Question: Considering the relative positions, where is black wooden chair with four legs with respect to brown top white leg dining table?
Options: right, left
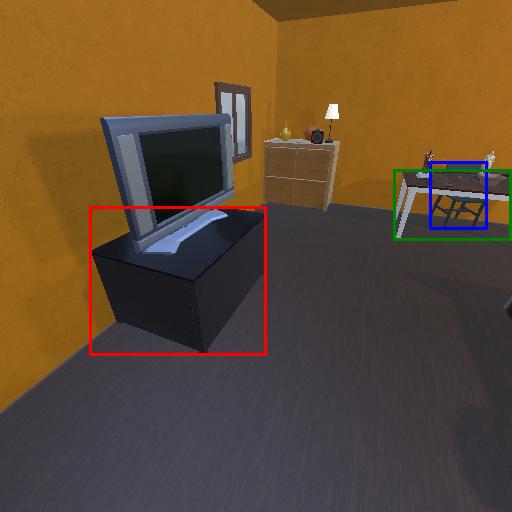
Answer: right